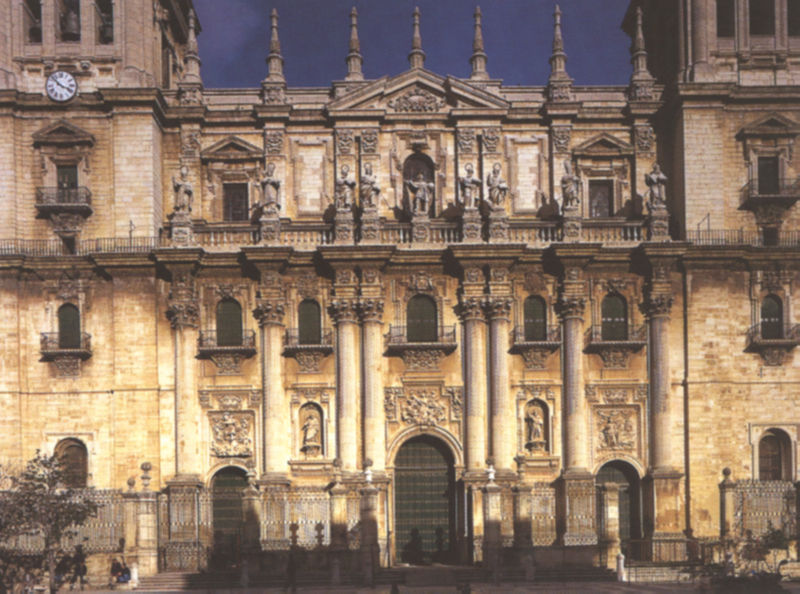
Titel: Kathedrale in Jaén
Künstler: Eufrasio López de Rojas
Standort: Jaén, Kathedrale (EU - E - Andalusien)
Schlagwörter: gemälde, himmel, kämpfer, menschen, fenster, säule, säulen, tür, haus, schloss, zaun, architektur, sockel, stein, kirche, front, fensterläden, turm, statue, balkon, bogen, fassade, türen, giebel, mauer, pilaster, figuren, treppe, treppen, arches, architecture, balcony, blue, church, column, columns, palace, people, steps, white, window, black, figures, gold, gray, old, windows, yellow, detail, uhr, picture, brown, plastik, tor, balkone, foto, fotografie, photographie, eingang, eingänge, fensterladen, glockenturm, türmchen, türme, palast, torbogen, balustrade, dom, kapitell, dreiecksgiebel, portal, tore, sims, doppelsäulen, gesims, glocke, risalit, statuen, sky, stone, tree, building, tower, geschosse, light, entrance, ornament, castle, color, shadow, bau, photo, clock, door, fence, day, bauplastik, ancient, leaves, zweiturmfassade, doors, gesimse, fialen, cathedral, niches, piers, prayer, walls, gesisms, brick, gate, baluster, statues, fiale, gallery, watch, branches, majestic, gargoyles, pillar, blue sky, relief, carving, verkröpft, stones, pointy, photography, fünf vor zwölf, sculptures, emblem, balconies, spires, siguren, pillars, limestone, carvings, sphere, doorways, sadow, photgraph, palce, gebäue, gargoyle, wrought iron, ske, sphire